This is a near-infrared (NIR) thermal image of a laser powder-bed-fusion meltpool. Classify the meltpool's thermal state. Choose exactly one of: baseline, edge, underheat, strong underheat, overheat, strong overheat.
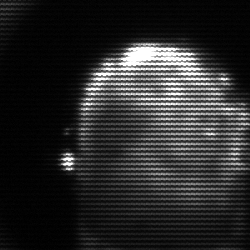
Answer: baseline